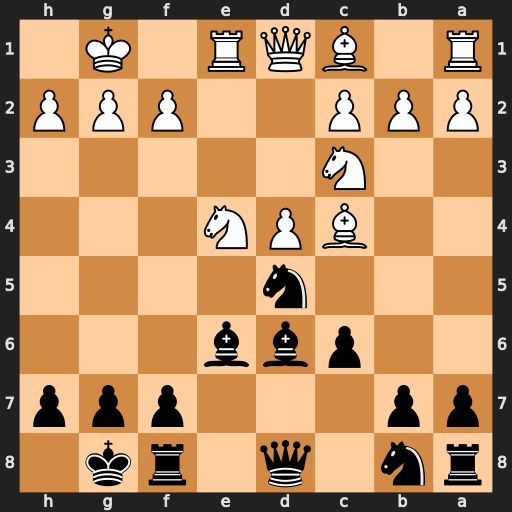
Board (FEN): rn1q1rk1/pp3ppp/2pbb3/3n4/2BPN3/2N5/PPP2PPP/R1BQR1K1
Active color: b
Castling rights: -
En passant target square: -
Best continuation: Nxc3 bxc3 Bxc4